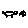
Label: cat